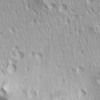
Atmospheric dust classification: not_dusty